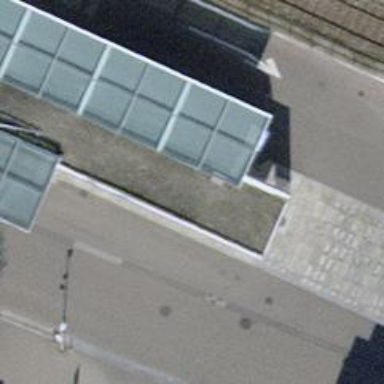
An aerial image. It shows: Platform for public transport on the road.